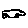
Label: car